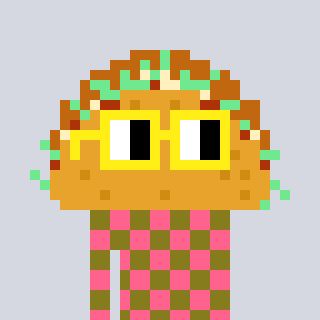
a pixel art character with square yellow glasses, a taco-shaped head and a gunk-colored body on a cool background